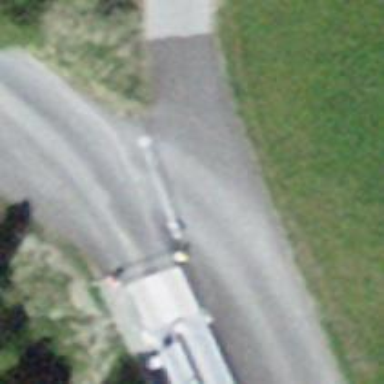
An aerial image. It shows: Track road.